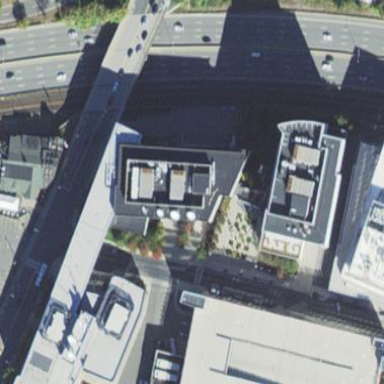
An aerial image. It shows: Office building.